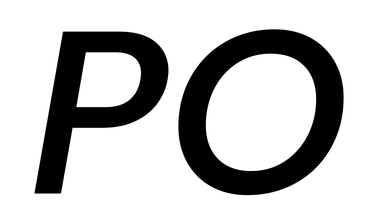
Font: Poppins-MediumItalic